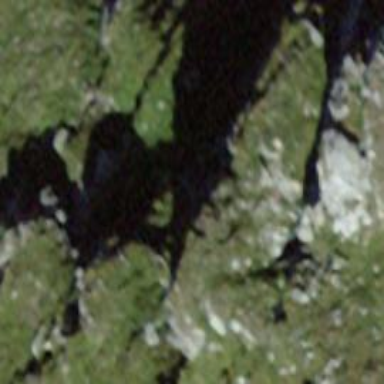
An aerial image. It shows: Natural cliff.